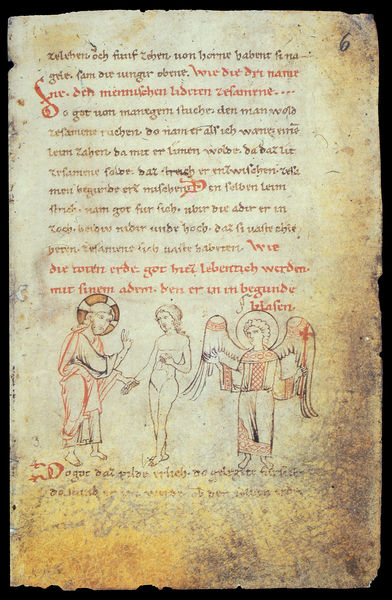
Titel: Millstätter Genesis
Institution: Klagenfurt, Kärntner Landesarchiv
Schlagwörter: akt, flügel, gott, hand, mann, nackt, gelb, grau, schwarz, weiss, rot, bart, engel, schrift, vergilbt, figuren, buch, kreuz, seite, illustration, text, buchseite, flecken, pergament, foliant, heiligenschein, jesus, mittelalter, handschrift, latein, glorie, alte schrift, 6, 1200, 1100